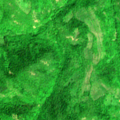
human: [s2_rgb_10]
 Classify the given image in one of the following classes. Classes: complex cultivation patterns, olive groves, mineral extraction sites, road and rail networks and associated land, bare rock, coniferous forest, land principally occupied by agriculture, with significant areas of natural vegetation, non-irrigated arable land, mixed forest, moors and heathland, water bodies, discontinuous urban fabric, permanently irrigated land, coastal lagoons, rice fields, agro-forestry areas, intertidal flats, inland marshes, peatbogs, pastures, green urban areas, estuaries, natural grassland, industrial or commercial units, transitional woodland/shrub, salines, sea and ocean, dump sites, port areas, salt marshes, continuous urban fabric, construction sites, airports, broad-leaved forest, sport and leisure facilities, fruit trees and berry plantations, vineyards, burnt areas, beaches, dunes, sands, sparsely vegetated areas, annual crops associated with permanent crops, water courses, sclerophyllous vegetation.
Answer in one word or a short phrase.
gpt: land principally occupied by agriculture, with significant areas of natural vegetation, broad-leaved forest